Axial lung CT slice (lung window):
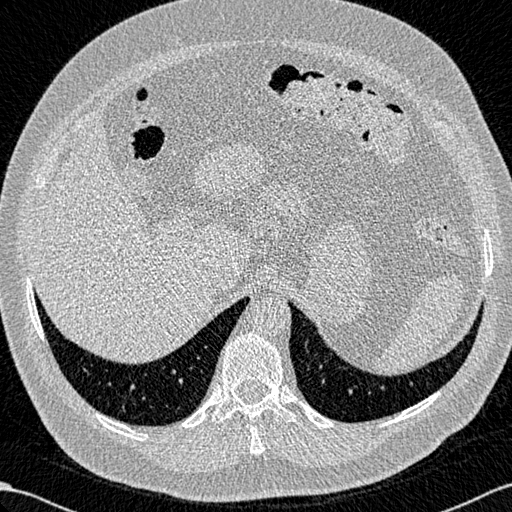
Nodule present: no